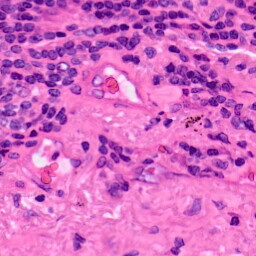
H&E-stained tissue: Lung